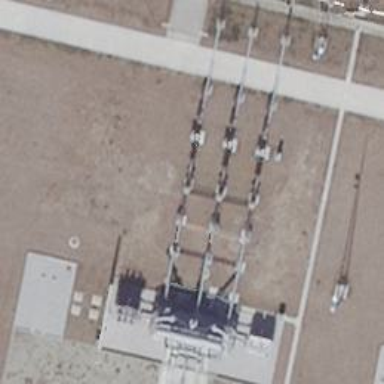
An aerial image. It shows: Outdoor switch with three cables.